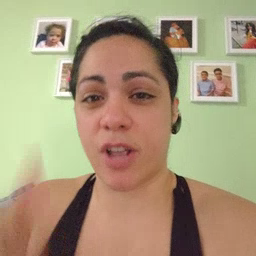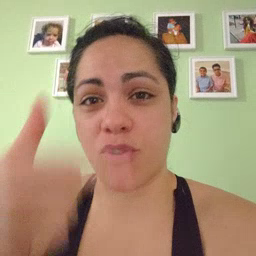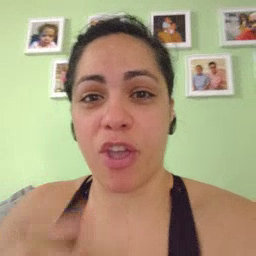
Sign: brother